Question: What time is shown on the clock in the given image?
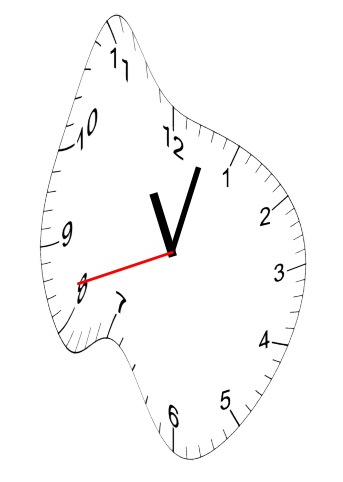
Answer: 11:02:42